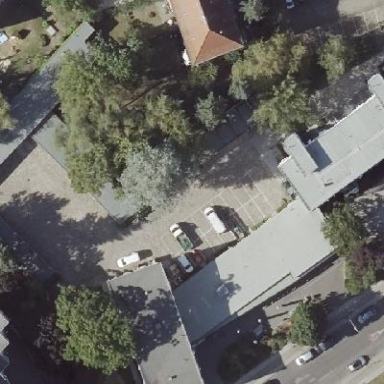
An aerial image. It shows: Group of garages.